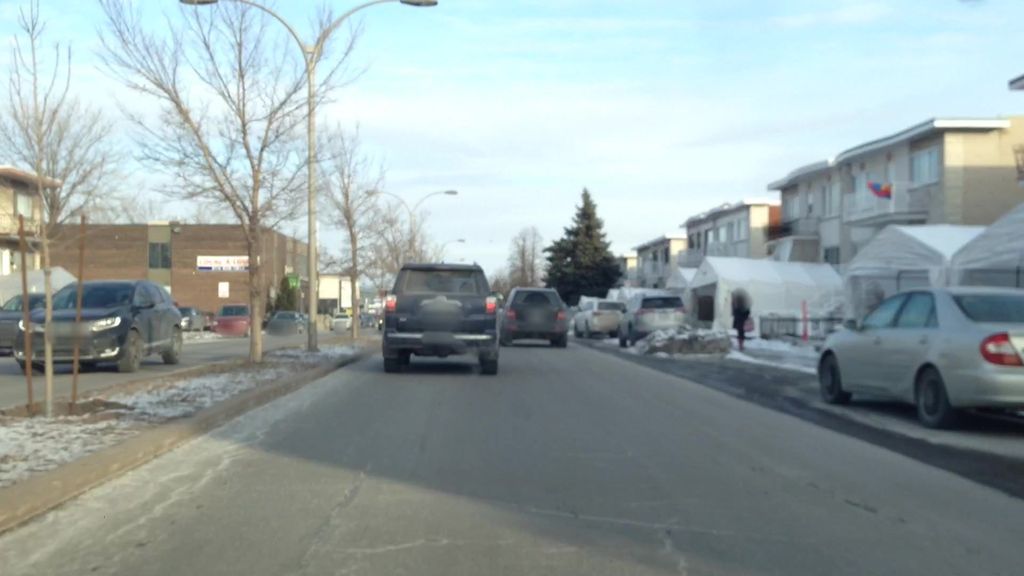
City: montreal